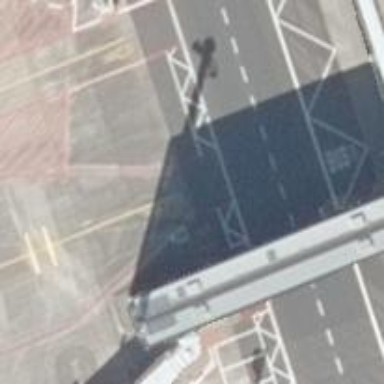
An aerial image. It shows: Parking position at the airport with concrete surface.